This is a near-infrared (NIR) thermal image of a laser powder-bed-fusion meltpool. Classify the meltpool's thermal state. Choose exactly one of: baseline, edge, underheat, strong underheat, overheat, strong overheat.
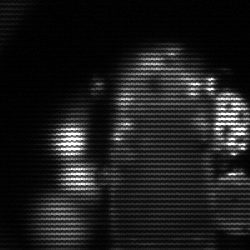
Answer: strong underheat